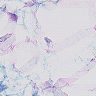
Metastatic tissue present: no